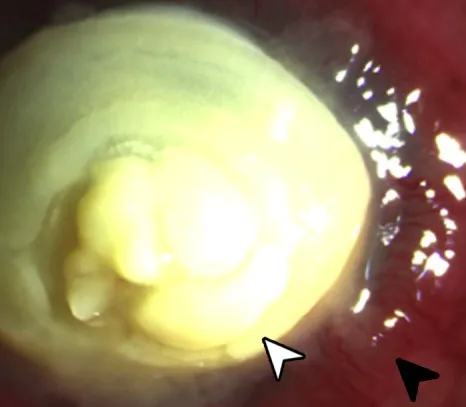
Slit lamp photograph of eye showing a large yellowish plaque (white arrowhead) occupying almost the entire cornea with surrounding scleritis (black arrowhead).
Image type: ophthalmic_imaging (slit_lamp_photograph)